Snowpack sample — Loveland Pass, Silver Plume, Colorado, USA (1/12/25, 11:40 AM MST)
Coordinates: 39.66, -105.88
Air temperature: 7 °F
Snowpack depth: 140 cm
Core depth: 10 cm
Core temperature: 41 °F
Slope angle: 11°, slope face: 30°
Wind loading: high
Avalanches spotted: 2
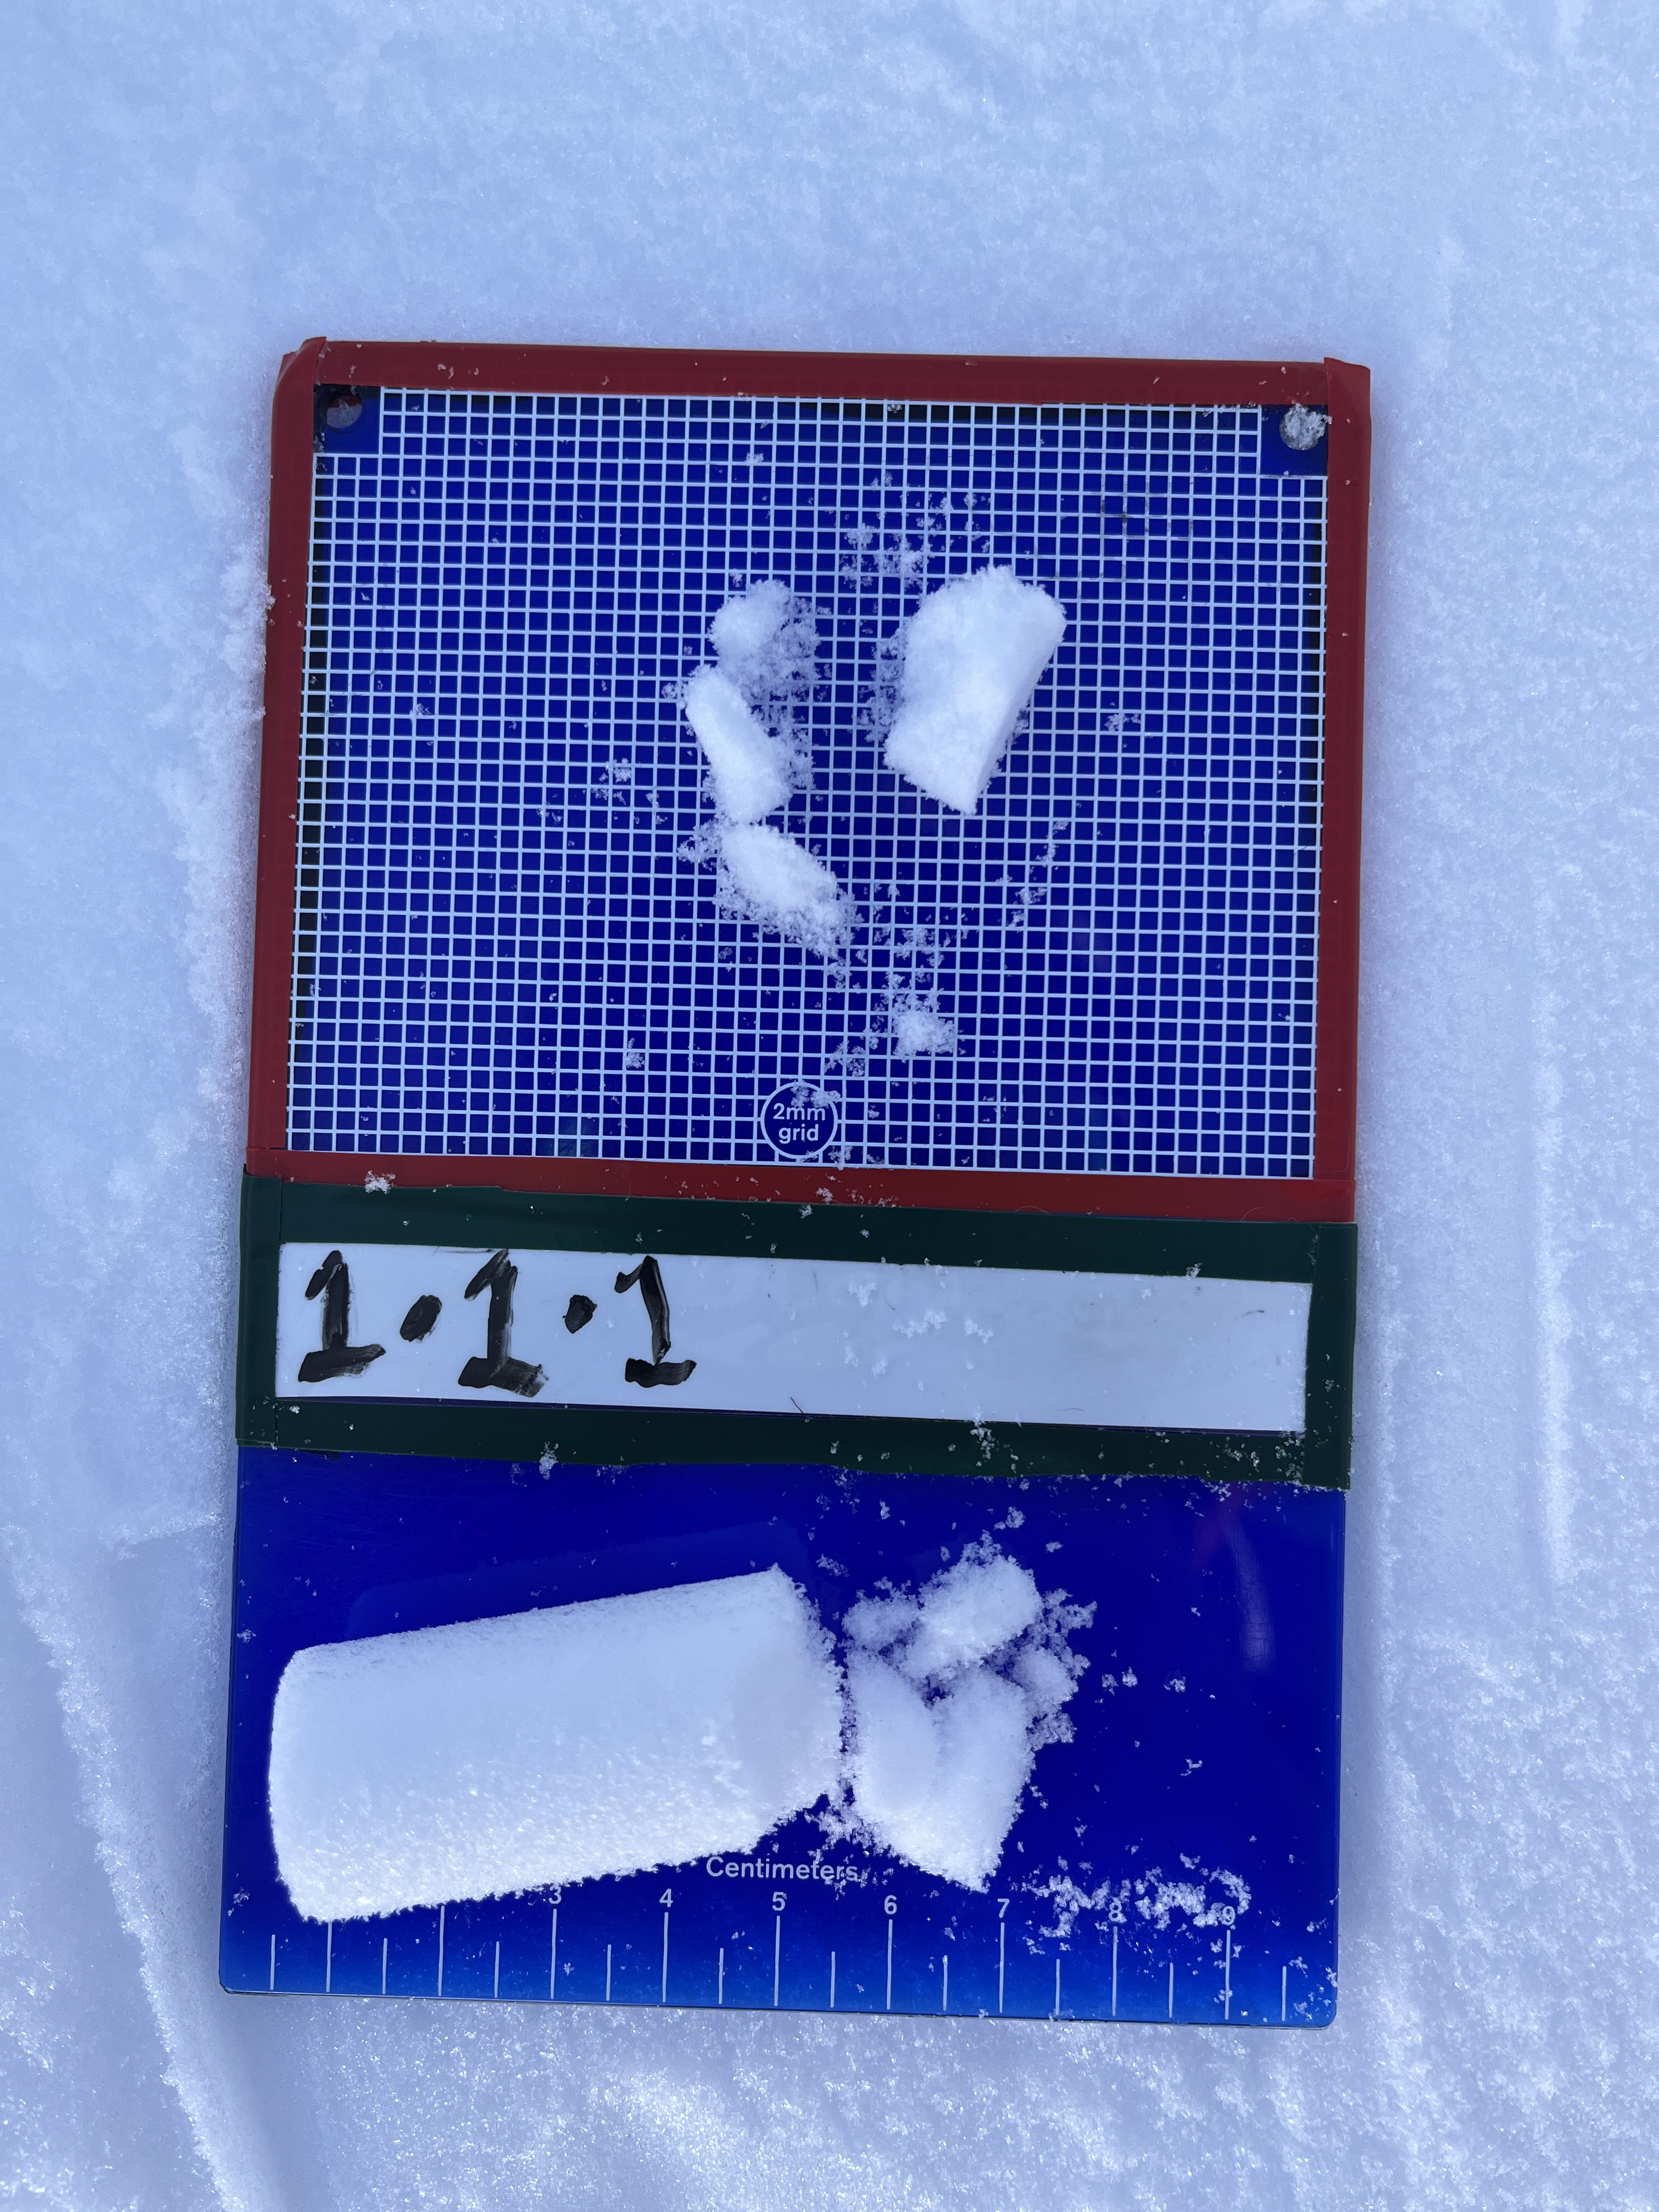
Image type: crystal_card
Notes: Pilot using slightly modified coring method that took too large segment for snow profile picturing, advised not to use in higher level models. Two avalanche on south face nearby, partially cloudy with light snow in the last 24 hours. Lots of wind loading on eastern features.